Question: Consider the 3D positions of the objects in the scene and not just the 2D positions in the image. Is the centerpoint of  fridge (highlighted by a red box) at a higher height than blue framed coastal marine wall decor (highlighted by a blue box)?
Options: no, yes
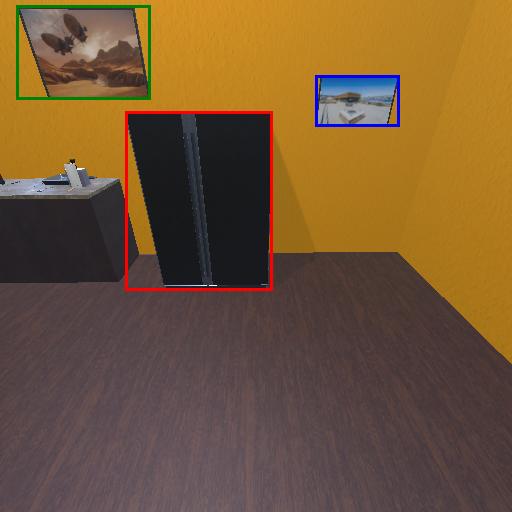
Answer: no